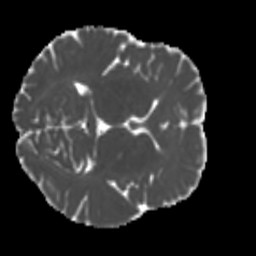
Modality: MD
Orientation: axial
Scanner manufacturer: siemens
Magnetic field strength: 3 T
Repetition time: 4 s
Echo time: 0.0594 s